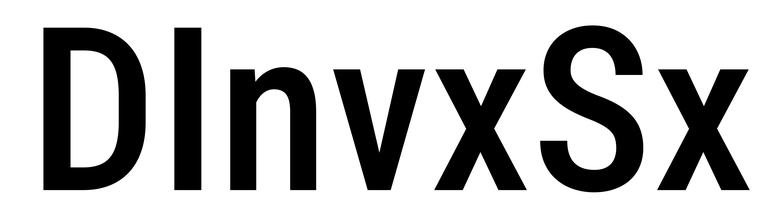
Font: Roboto_Condensed_Medium